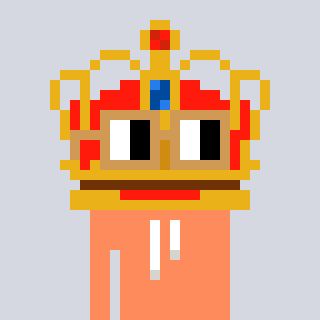
a pixel art character with square brown glasses, a crown-shaped head and a peachy-colored body on a cool background